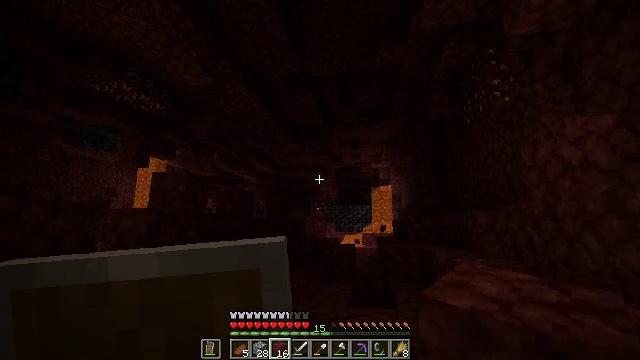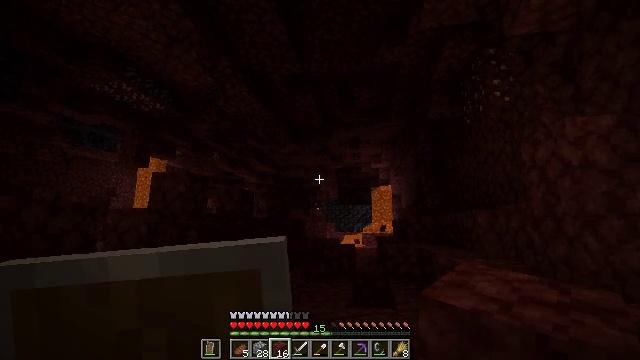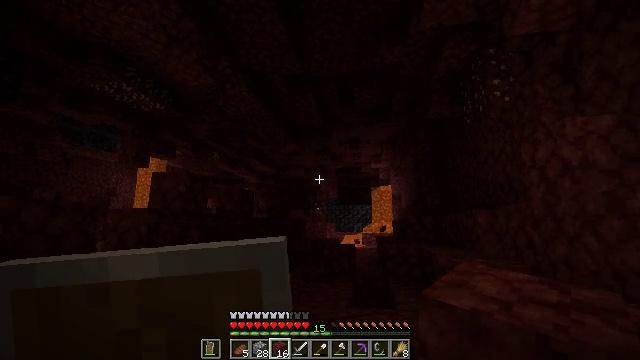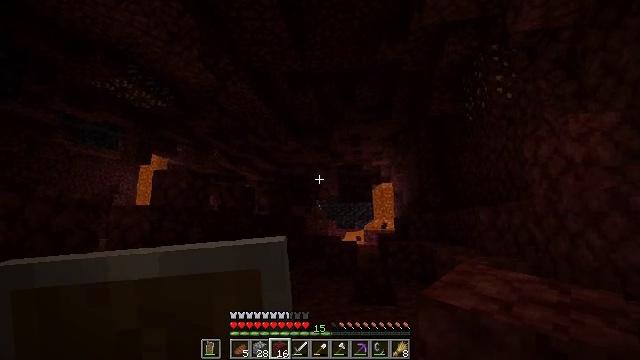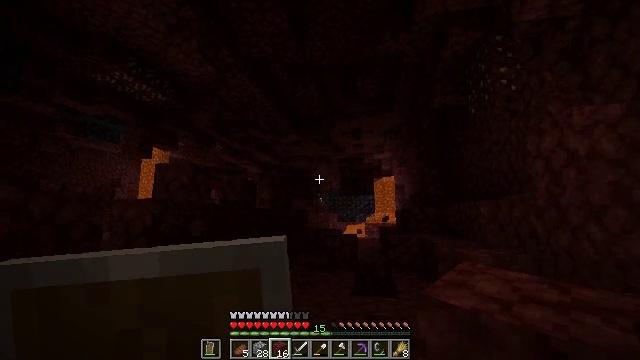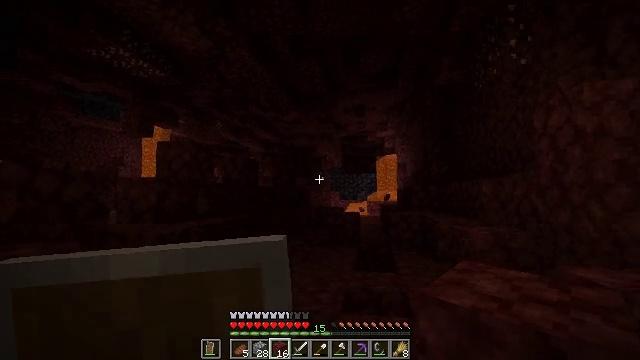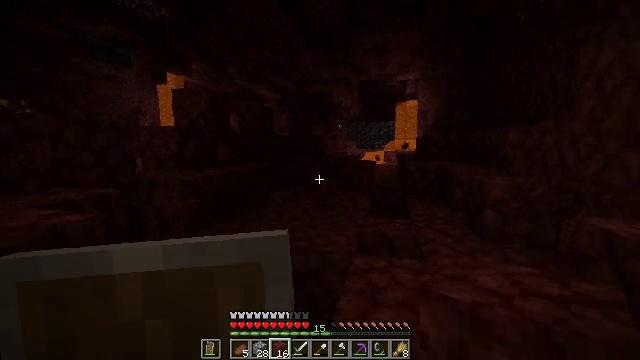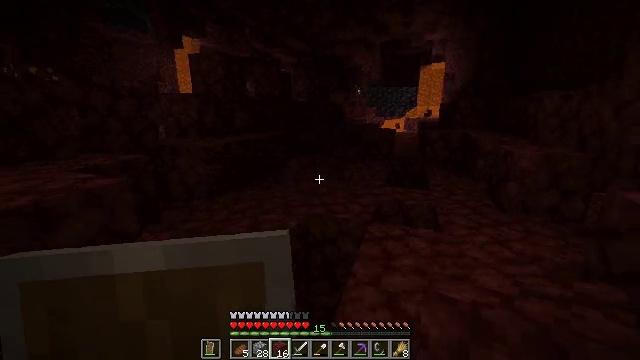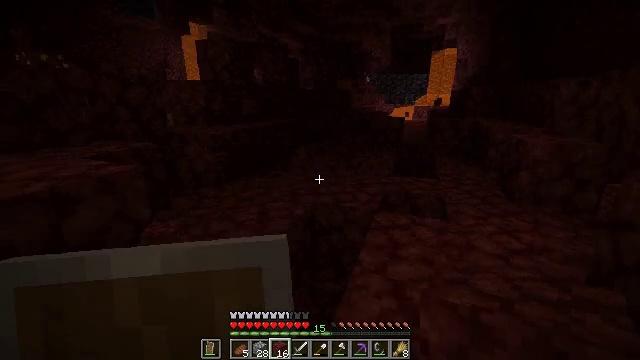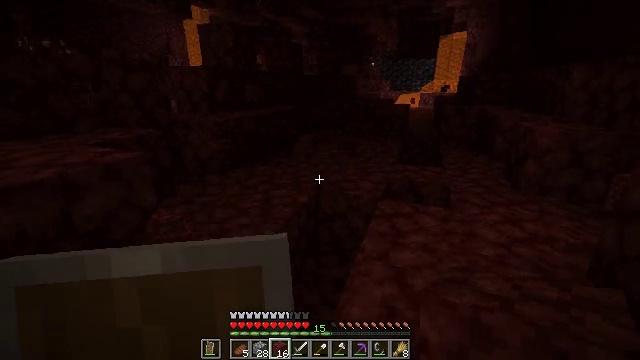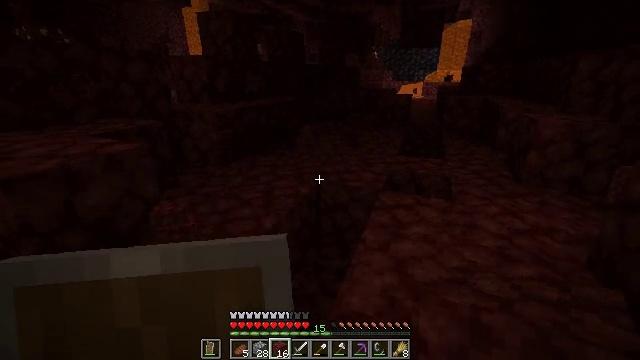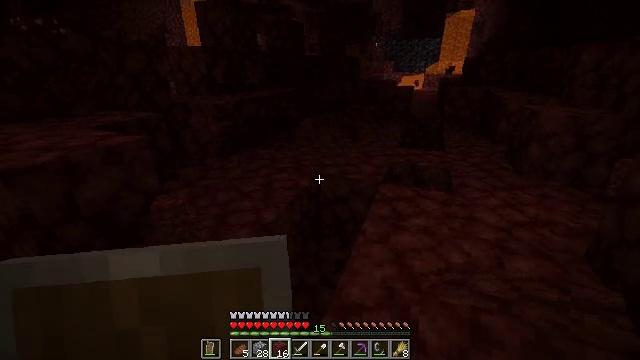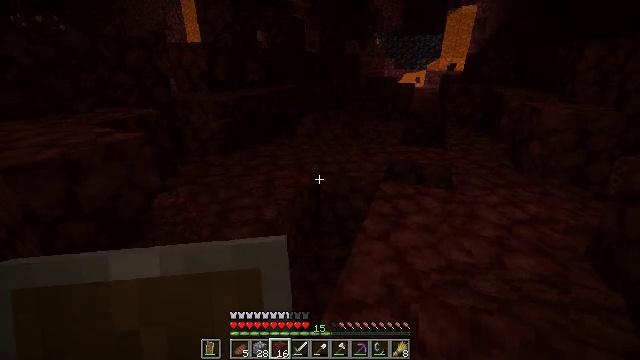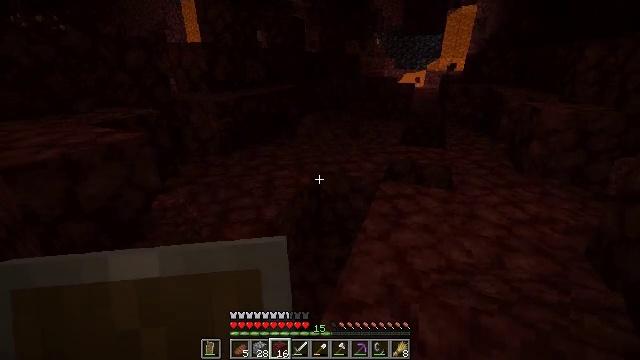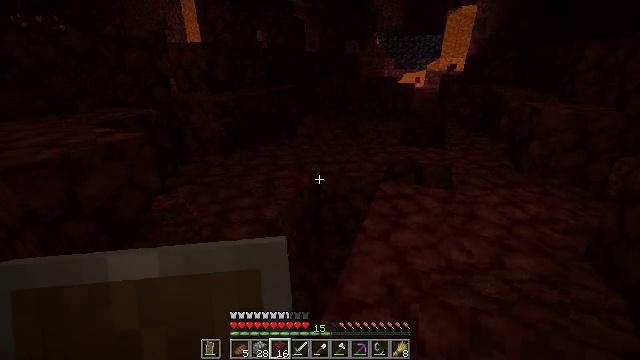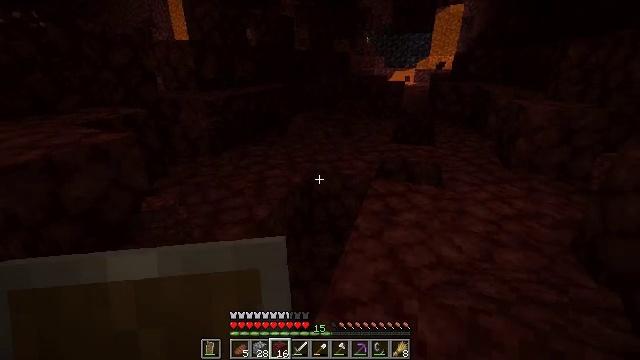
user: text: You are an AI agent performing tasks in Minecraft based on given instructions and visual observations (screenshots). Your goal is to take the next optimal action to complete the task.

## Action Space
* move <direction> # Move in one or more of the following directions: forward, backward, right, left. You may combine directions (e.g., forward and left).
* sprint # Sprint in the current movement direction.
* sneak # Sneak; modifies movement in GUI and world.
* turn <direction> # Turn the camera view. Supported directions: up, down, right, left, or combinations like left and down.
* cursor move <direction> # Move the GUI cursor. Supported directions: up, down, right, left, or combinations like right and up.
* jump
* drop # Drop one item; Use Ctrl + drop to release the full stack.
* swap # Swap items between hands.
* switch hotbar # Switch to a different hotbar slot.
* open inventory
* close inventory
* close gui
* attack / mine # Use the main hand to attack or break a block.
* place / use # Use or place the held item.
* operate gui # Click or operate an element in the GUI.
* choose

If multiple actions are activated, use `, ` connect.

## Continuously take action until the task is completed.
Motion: motion action
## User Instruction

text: craft item air
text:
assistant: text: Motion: no_op
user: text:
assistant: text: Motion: no_op
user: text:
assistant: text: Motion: no_op
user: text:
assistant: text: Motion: turn down
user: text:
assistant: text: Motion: turn down
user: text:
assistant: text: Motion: turn left and down
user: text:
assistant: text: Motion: turn left and down
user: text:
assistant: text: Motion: turn left and down
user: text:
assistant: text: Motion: turn down
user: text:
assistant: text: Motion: turn down
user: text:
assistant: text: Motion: turn down
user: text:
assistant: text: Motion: no_op
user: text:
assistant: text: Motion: no_op
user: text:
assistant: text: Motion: no_op
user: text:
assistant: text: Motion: move forward, turn right
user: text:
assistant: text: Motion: move forward, turn right
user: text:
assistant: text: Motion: move forward, turn right
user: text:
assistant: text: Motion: move forward, turn right
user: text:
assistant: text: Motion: move forward
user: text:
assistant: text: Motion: move forward
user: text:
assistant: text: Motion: move forward
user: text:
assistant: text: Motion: move forward, turn left
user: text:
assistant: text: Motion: move forward, turn left
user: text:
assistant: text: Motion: move forward, turn left
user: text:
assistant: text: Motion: move forward and move left, turn left
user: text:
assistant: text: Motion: move forward and move left, turn left
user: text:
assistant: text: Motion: move forward and move left
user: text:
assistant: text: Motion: move forward and move left
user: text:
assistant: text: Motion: move forward and move left
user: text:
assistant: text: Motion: move forward